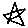
Label: star